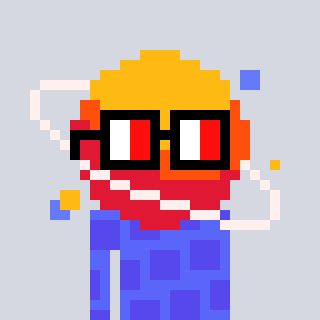
a pixel art character with square glasses with black frames and red eyes, a saturn-shaped head and a purple-colored body on a cool background